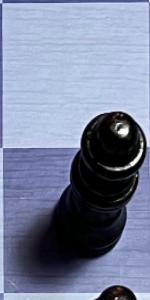
Label: Queen_Black